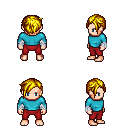
a pixel art fantasy rpg character, male body template, human, light skin, teal long-sleeve shirt, red pants, blonde pixie cut hairstyle, white cloth bandages, four views (front, back, left, right), 2x2 character sprite sheet, small pixel art, hard edges, no anti-aliasing